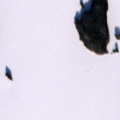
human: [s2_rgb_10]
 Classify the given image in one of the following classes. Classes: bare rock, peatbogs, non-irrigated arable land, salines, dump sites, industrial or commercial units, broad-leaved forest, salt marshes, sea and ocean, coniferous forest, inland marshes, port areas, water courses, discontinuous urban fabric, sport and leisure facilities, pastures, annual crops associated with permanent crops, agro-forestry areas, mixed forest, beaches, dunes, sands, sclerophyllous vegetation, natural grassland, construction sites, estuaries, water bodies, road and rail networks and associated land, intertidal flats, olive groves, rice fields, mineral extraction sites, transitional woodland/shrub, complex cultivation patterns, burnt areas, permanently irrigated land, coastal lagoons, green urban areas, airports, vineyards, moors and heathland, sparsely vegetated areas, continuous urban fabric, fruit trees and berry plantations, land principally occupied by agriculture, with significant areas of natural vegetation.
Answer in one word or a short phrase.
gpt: water bodies